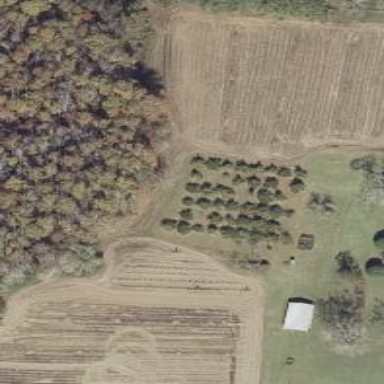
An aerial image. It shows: Plant nursery cultivating trees.